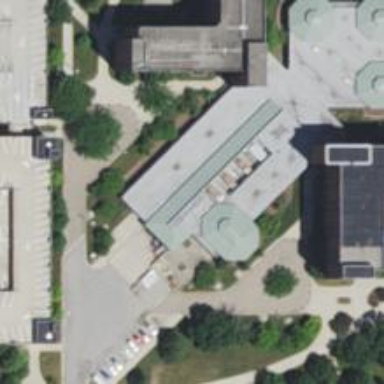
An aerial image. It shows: Part of building.